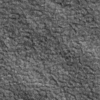
Label: not_dusty